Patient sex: F
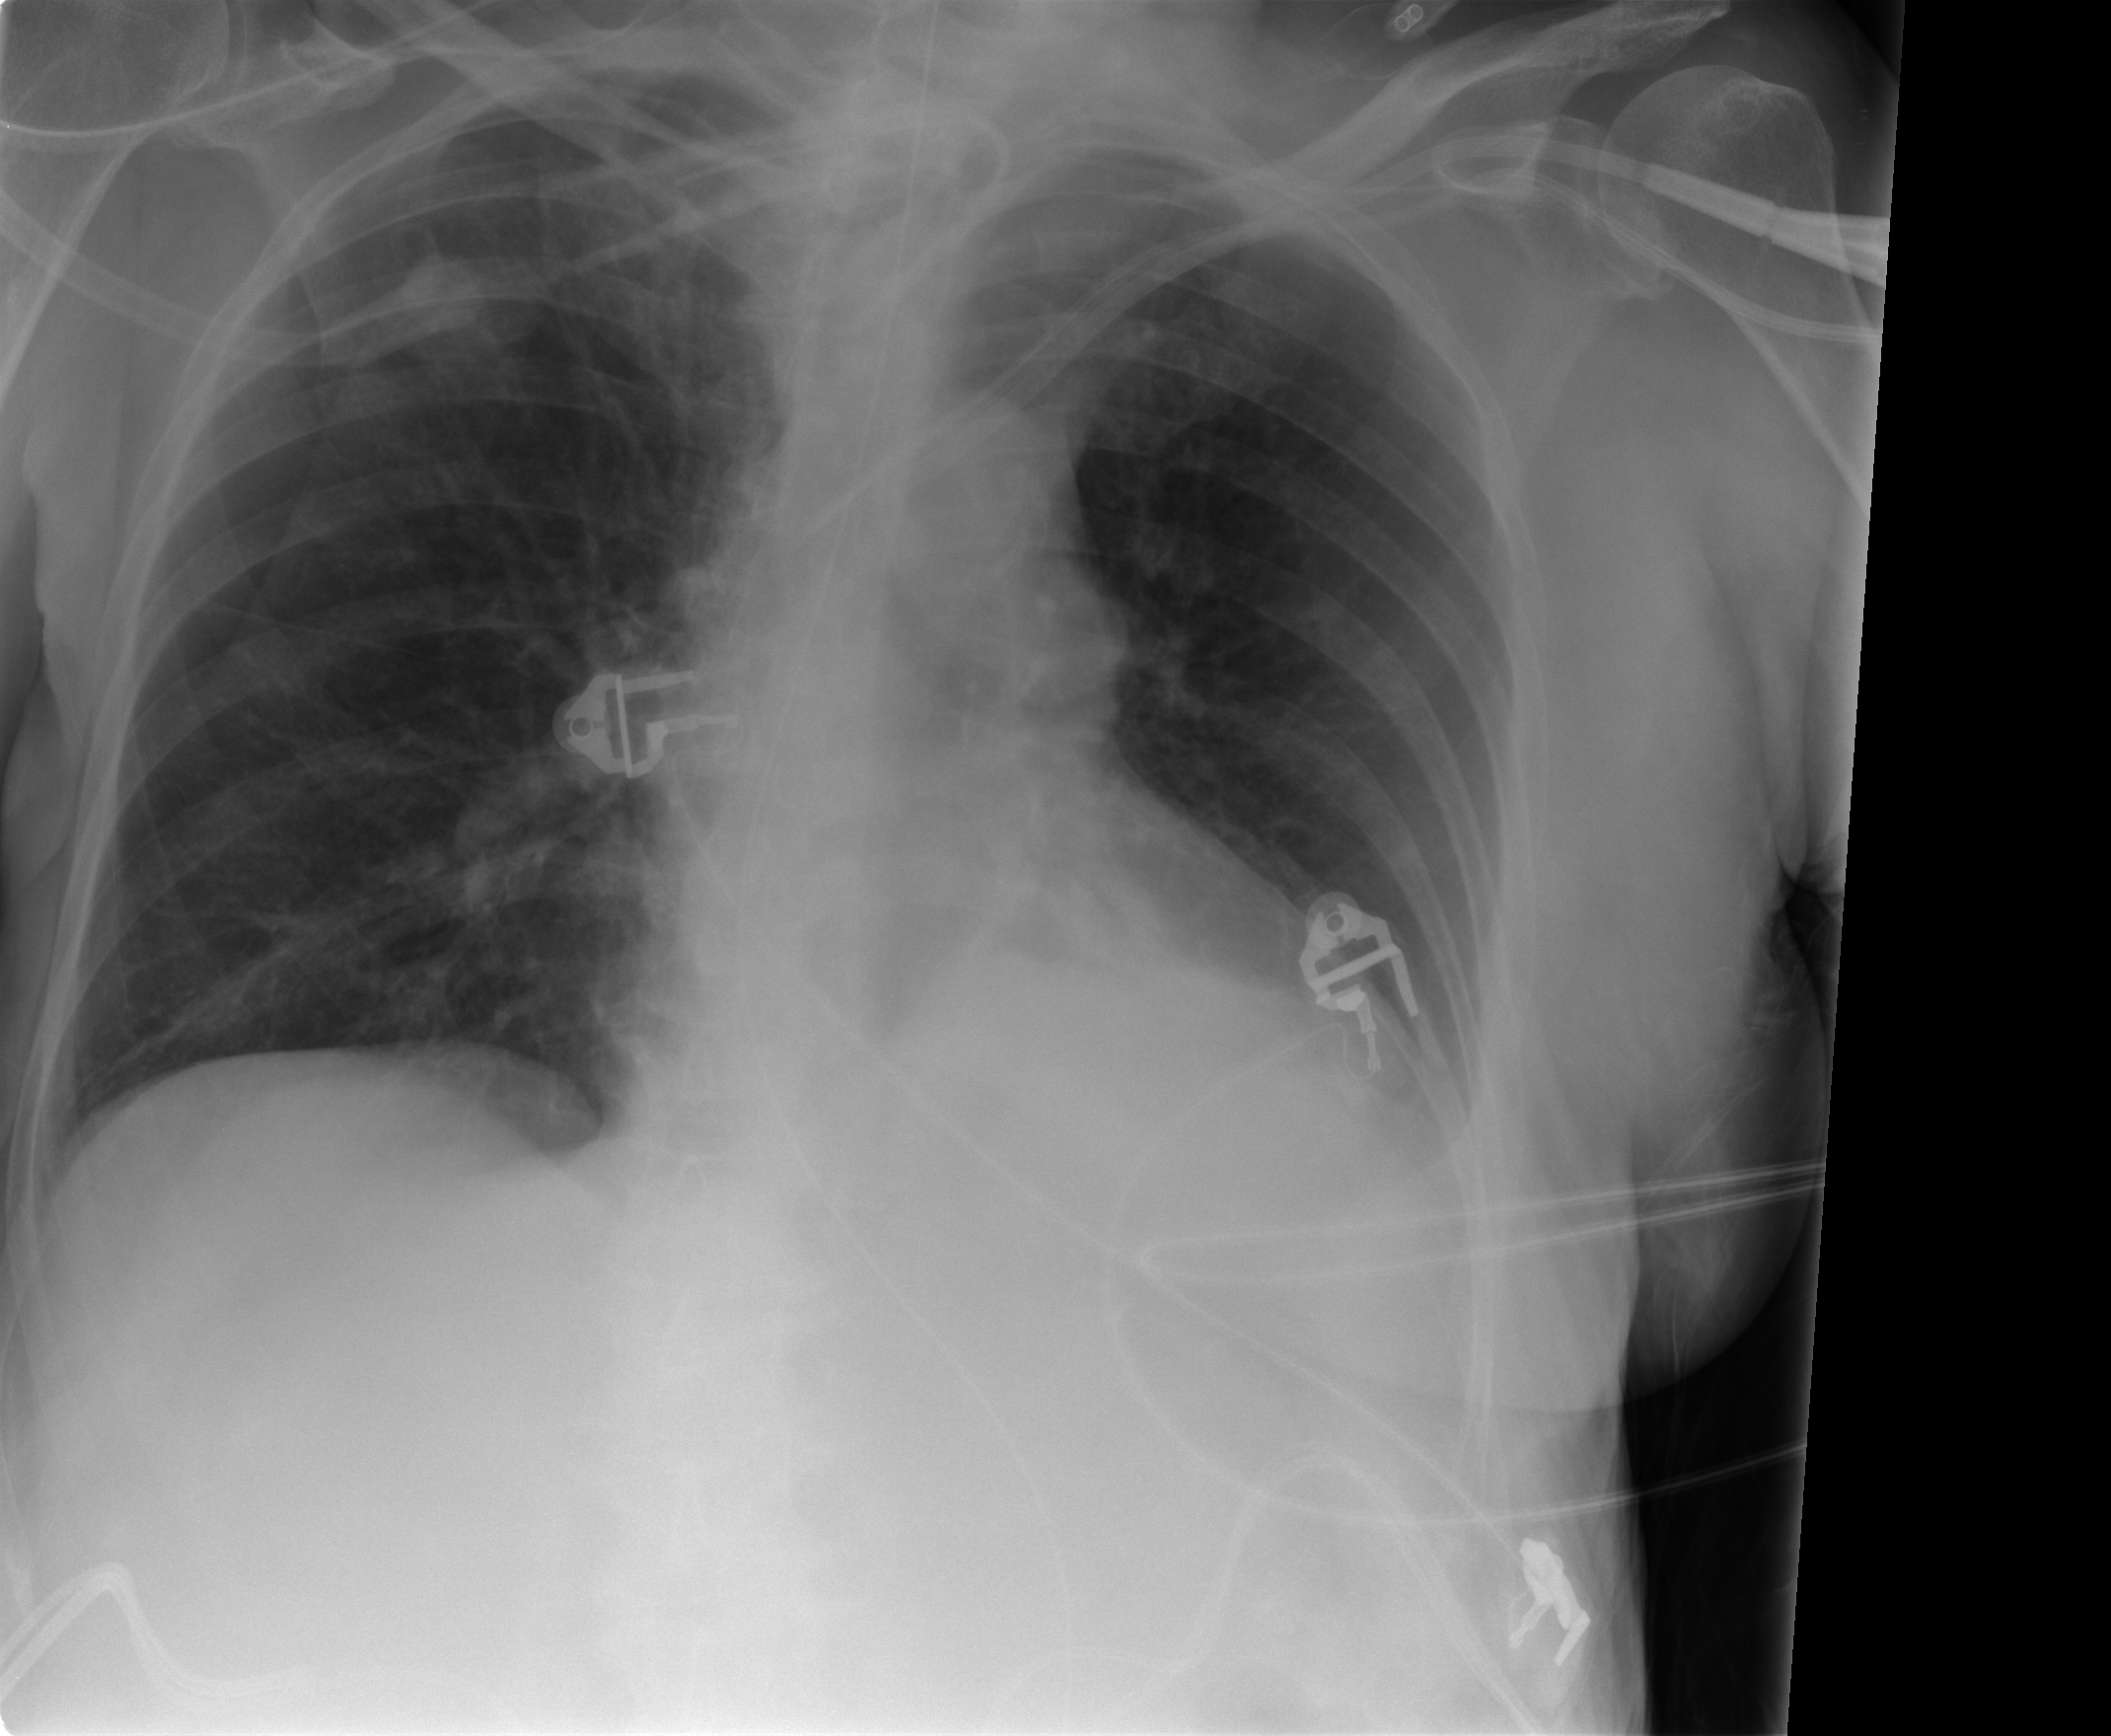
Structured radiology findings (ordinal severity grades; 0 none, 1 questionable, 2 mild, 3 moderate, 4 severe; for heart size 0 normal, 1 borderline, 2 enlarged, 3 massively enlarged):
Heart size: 0
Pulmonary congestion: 0
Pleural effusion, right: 0
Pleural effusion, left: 2
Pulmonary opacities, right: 0
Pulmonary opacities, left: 0
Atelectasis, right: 0
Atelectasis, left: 2